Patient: sex F, age 47
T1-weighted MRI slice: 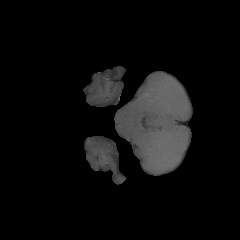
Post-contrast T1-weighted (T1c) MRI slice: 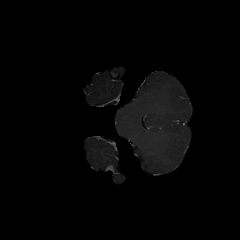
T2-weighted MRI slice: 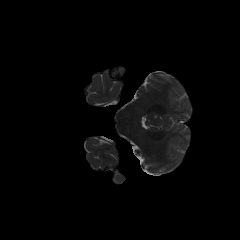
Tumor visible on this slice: no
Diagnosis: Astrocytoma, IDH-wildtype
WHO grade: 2